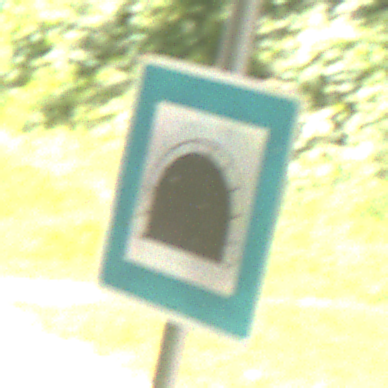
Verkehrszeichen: Tunnel
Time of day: Midday
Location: Outdoor (RoadRail)
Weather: Clear
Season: NotSpecified
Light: Natural